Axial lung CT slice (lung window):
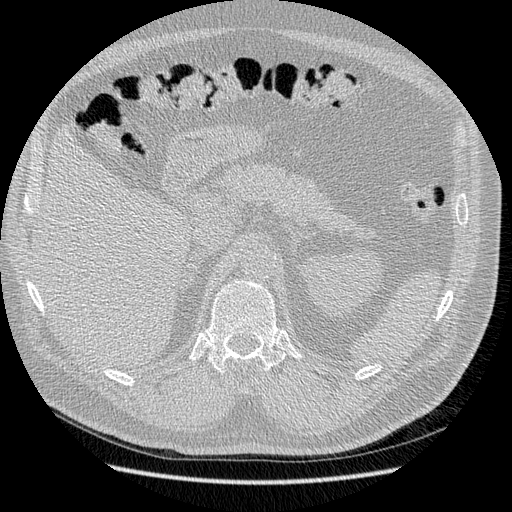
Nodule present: no